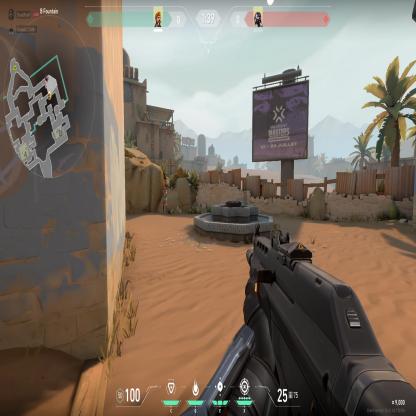
Label: enemy